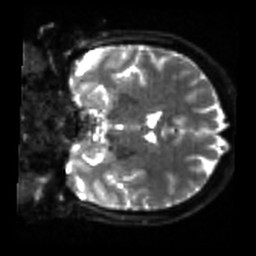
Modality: sbref
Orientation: coronal
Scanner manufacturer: siemens
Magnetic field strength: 3 T
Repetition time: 4 s
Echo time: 0.0594 s